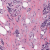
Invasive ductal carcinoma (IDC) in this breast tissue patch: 1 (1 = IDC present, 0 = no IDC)